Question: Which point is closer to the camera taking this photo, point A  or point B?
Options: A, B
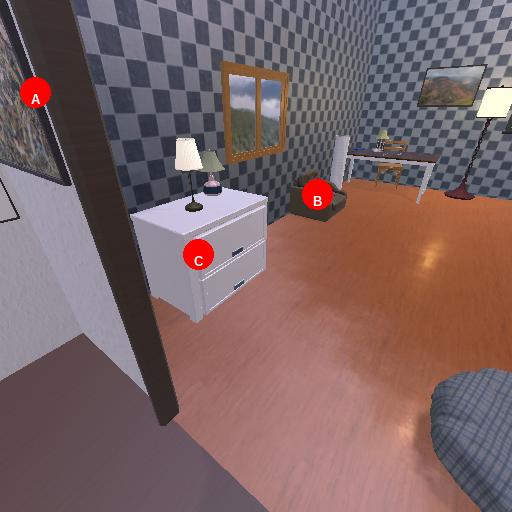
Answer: A